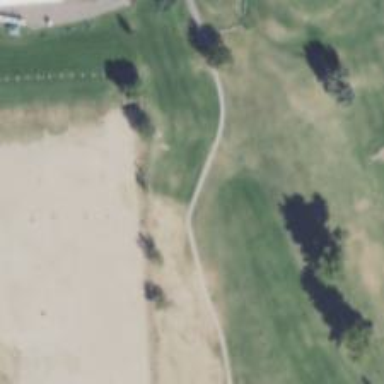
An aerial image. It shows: Path for both road and golf.